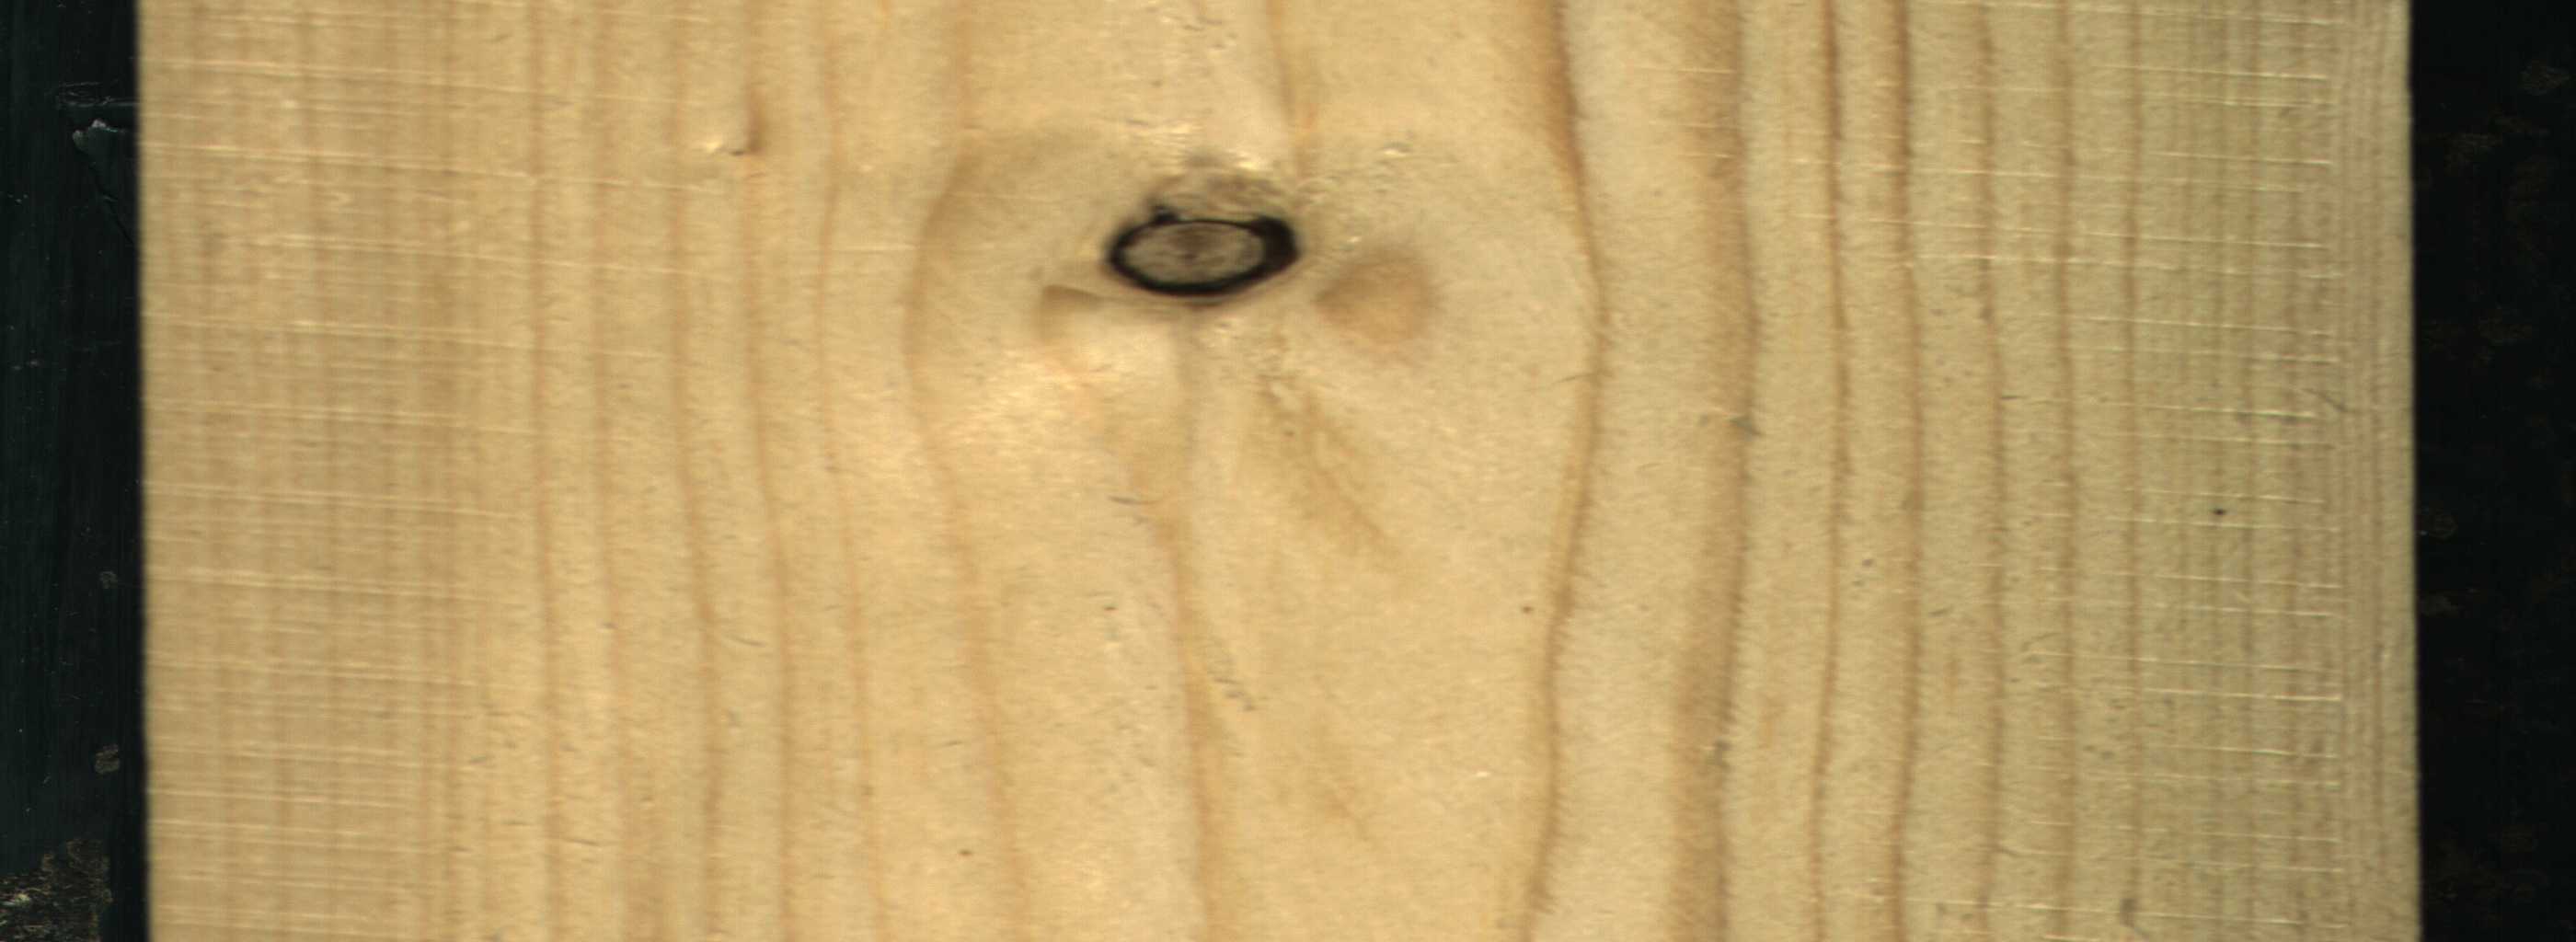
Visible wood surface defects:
Dead_Knot